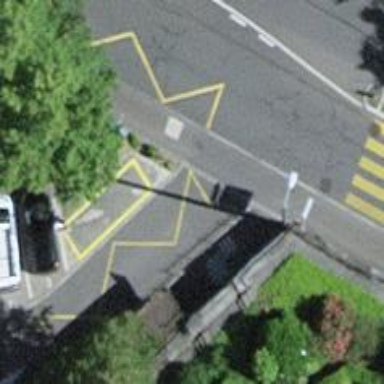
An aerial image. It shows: Bus stop with stop position for public transport.